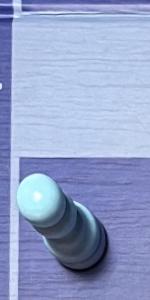
Label: Pawn_White